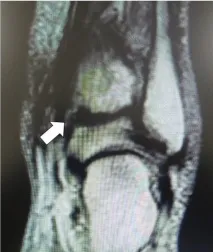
Preoperative magnetic resonance imaging (MRI) findings. Short T1 inversion recovery (STIR) images on coronal view.
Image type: radiology (mri)